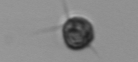
Label: Acanthoica_quattrospina